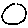
Label: circle